Interaction volume radius: 10 \u00c5
Interaction volume height: 30 \u00c5
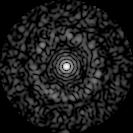
Disorder parameter: 0.8521